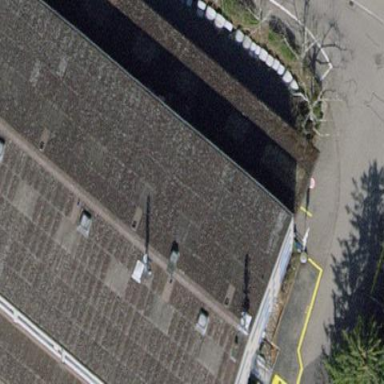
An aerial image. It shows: Commercial building with gabled roof.